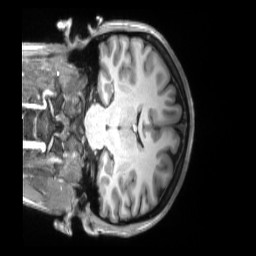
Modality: T1w
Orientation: coronal
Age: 25
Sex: female
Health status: ill
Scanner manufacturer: siemens
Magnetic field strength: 3 T
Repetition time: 2.2 s
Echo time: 0.00157 s